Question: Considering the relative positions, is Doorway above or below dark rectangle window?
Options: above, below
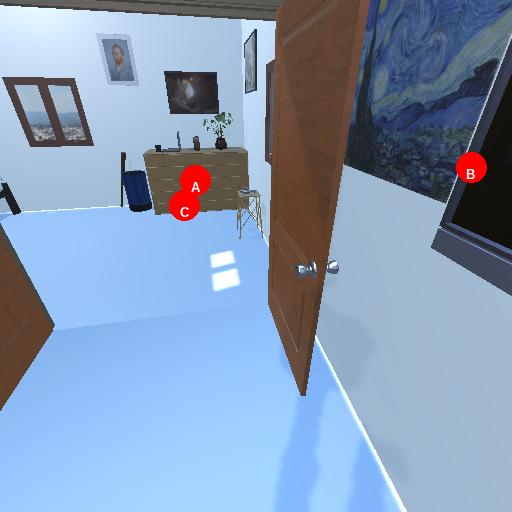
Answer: above